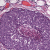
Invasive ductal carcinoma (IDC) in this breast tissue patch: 0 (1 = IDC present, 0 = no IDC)